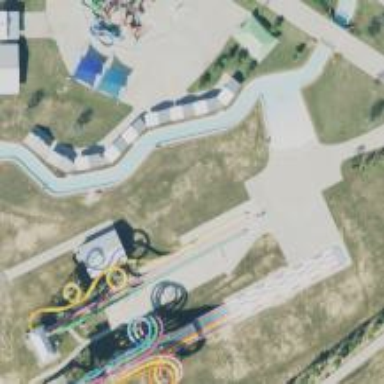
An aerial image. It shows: Water slide attraction.